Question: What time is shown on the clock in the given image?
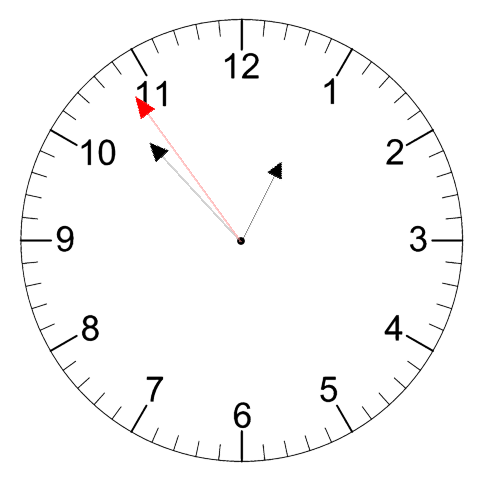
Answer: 12:52:54